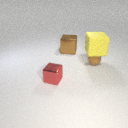
small red metal cube in front of small brown rubber sphere